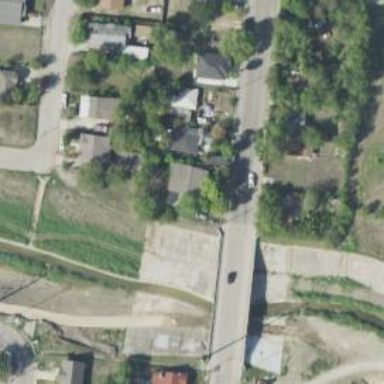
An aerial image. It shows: Residential road with bridge.